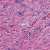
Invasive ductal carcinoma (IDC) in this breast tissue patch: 1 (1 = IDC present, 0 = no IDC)